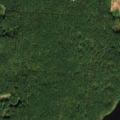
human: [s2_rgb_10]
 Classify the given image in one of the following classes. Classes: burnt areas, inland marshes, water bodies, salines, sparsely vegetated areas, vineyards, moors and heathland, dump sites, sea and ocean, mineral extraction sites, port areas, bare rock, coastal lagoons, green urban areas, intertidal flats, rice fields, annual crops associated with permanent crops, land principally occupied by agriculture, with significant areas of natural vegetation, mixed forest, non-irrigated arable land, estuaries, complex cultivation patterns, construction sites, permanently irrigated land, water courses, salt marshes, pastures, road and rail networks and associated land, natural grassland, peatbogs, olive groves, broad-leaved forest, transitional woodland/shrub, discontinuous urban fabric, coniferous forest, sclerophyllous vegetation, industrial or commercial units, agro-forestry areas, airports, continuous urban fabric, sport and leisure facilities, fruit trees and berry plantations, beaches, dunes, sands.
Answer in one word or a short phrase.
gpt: coniferous forest, mixed forest, water bodies